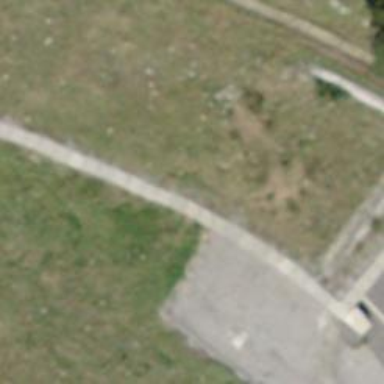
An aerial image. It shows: Swing gate.